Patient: sex M, age 66
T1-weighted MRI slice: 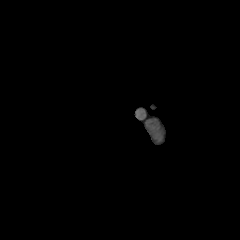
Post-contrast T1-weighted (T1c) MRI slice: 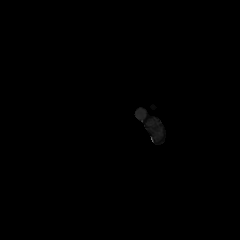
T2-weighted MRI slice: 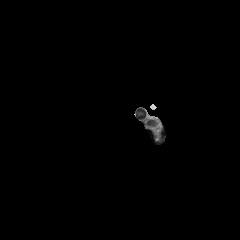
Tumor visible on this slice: no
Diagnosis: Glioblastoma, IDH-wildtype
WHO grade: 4